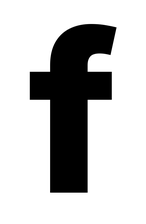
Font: Inter_ExtraBold